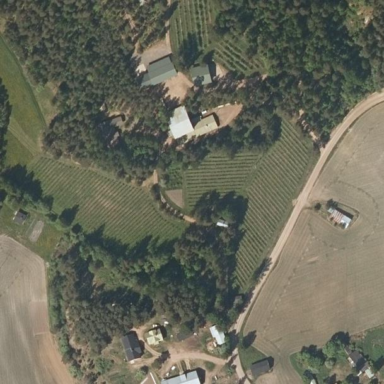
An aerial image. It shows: Orchard.